Group 1:
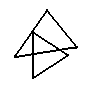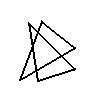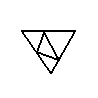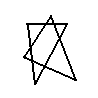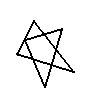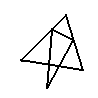
Group 2:
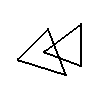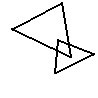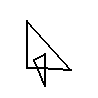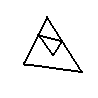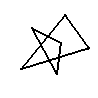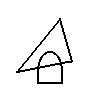
Rule separating the two groups: All interiors are convex vs. at least one concave interior.
Concepts: all, concave_convex_angle
Author: Harry E. Foundalis